Question: Edit 7 :
After quite a bit of help, I've been able to get a map that is getting close to the results I need. But I still need to have the state boundaries come through on the map, but I can't figure it out. In order to make a reproducible example that would be appropriate I need to link to the data set since the dput is so large.
To make things easy, I subset only three states, but where the boundary lines do not show up. I would like to be able to have the boundary lines come through the plot as white lines, like they are on the rest of the map. Thanks for your help.
Dataset :
<URL>
Rep Code :
'''
PRISM_1895_db <- read.csv("PRISM_1895_db.csv")
regions<- c("north dakota","south dakota","nebraska","kansas","oklahoma","texas","minnesota","iowa","missouri","arkansas", "illinois", "indiana", "wisconsin")
ggplot() +
geom_polygon(data=subset(map_data("state"), region %in% regions), aes(x=long, y=lat, group=group), col="white") +
geom_point(data = PRISM_1895_db2, aes(x = longitude, y = latitude, color = APPT), alpha = .5, size = 3.5)
'''
Graph :

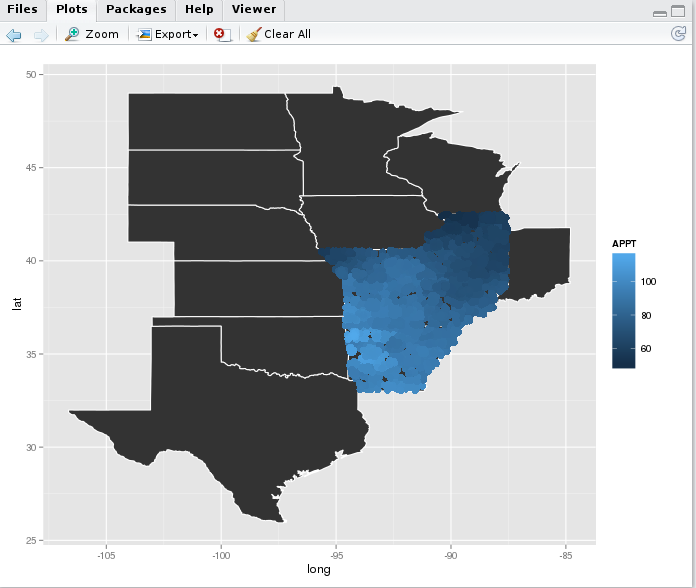
Answer: The order in which you draw the layers matters. If you want the while lines on top, you'll need to add them last. And if you want the black shapes in the background, you need them first. So basically you need to split up the states into two draws: the background and the outline.
'''
ggplot() +
geom_polygon(data=subset(map_data("state"), region %in% regions), aes(x=long, y=lat, group=group)) +
geom_point(data = PRISM_1895_db, aes(x = longitude, y = latitude, color = APPT), alpha = .5, size = 3.5) +
geom_polygon(data=subset(map_data("state"), region %in% regions), aes(x=long, y=lat, group=group), color="white", fill=NA)
'''
which produces